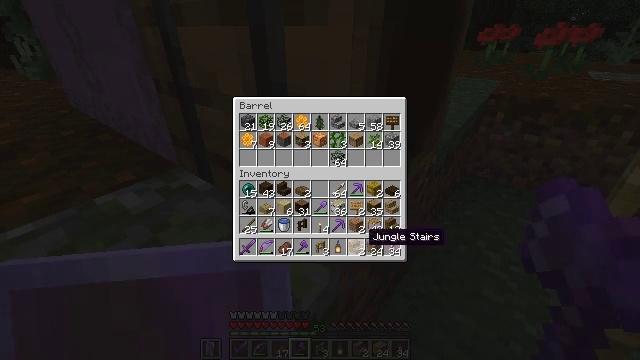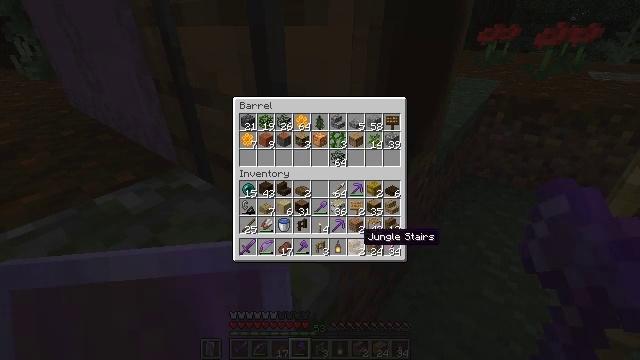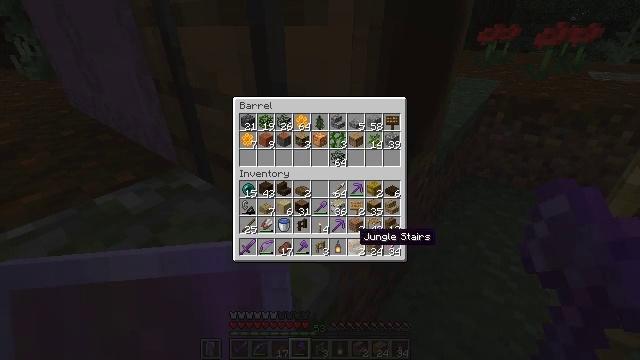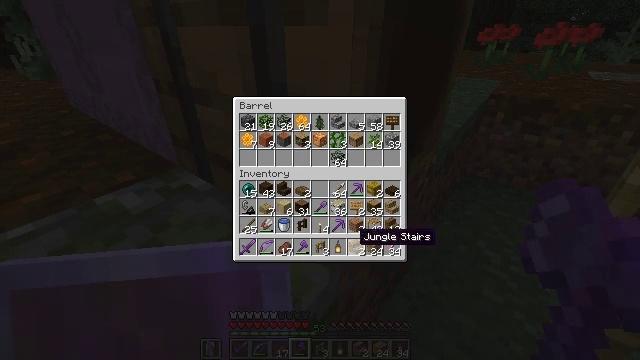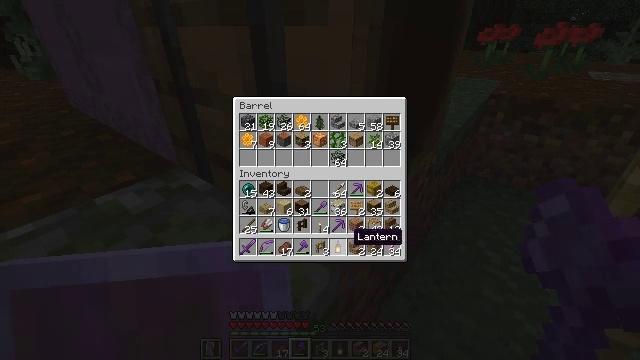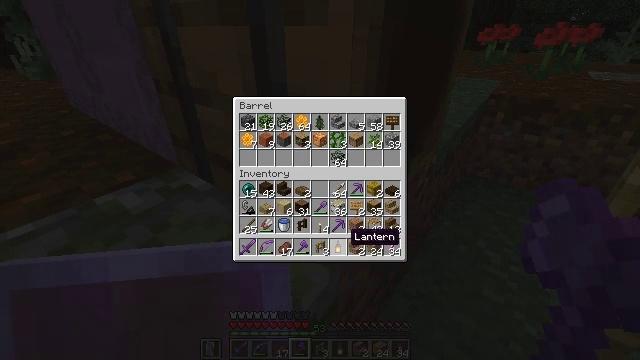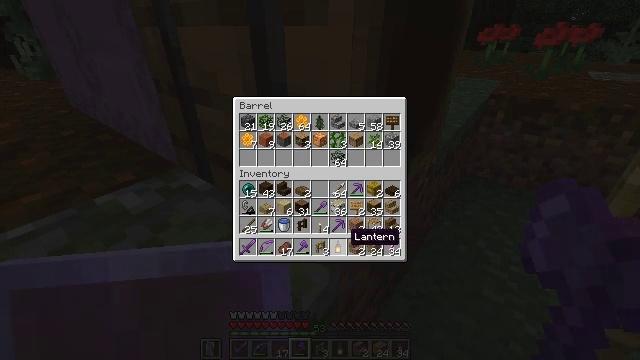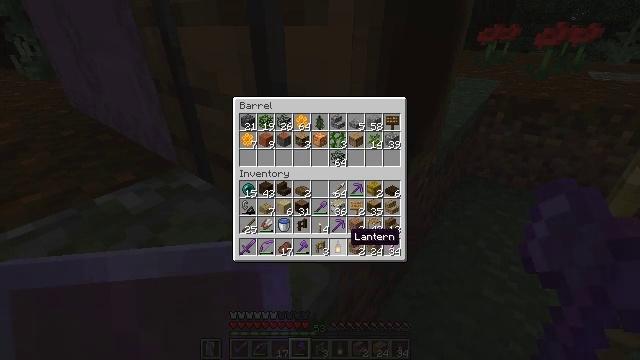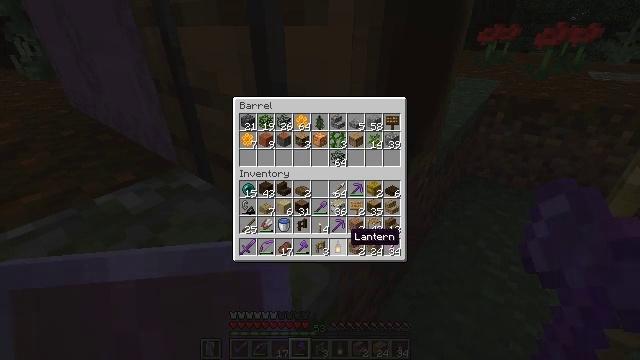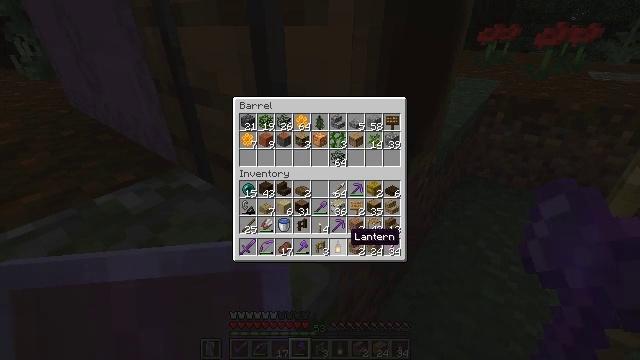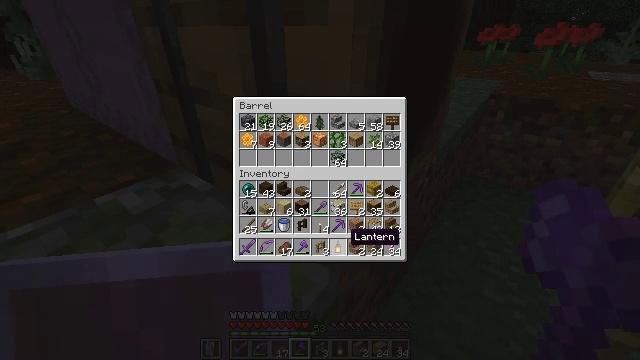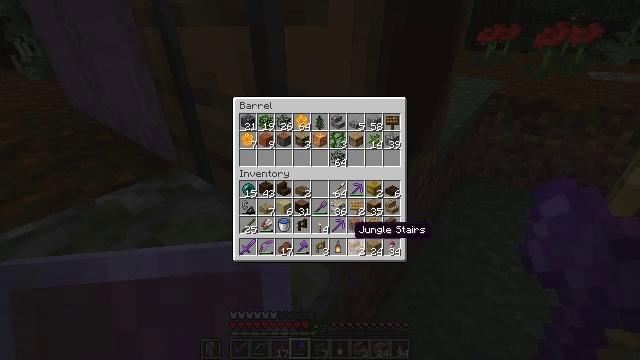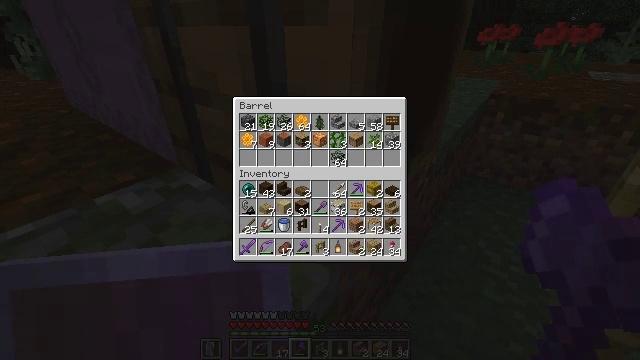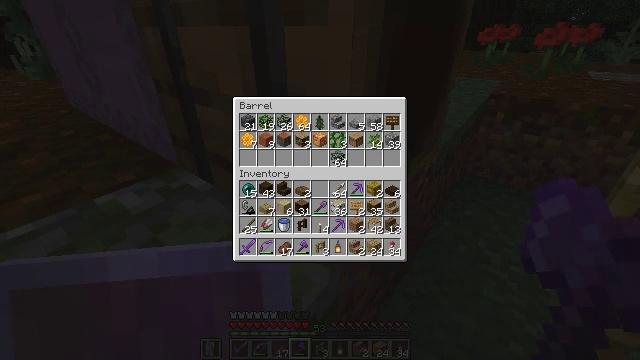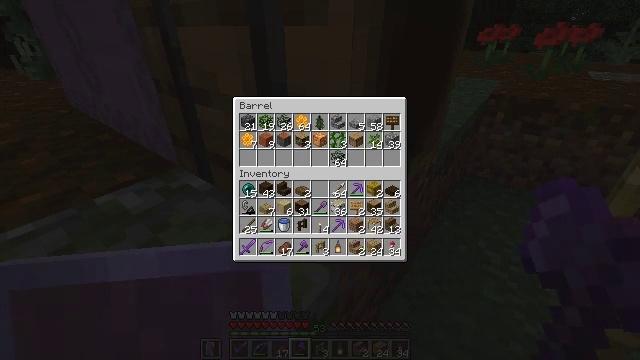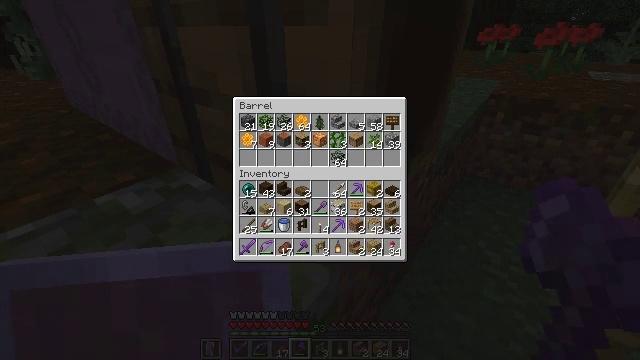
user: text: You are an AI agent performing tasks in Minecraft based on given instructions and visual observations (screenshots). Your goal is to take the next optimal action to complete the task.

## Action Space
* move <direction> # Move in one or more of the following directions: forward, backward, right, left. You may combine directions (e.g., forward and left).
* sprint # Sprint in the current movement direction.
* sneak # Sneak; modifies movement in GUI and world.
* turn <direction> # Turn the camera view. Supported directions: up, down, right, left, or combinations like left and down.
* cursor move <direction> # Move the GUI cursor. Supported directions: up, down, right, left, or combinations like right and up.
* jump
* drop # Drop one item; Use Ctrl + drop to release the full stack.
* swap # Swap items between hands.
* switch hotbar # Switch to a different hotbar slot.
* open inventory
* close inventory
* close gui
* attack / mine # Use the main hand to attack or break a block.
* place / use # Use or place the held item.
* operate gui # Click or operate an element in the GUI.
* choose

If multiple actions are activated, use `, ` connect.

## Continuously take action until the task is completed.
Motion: motion action
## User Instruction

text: Combine glass blocks on the crafting grid to make glass pane.
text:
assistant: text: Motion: no_op
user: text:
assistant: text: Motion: no_op
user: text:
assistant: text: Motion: no_op
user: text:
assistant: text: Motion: no_op
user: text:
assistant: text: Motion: no_op
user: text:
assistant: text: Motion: no_op
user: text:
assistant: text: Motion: no_op
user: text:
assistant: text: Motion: no_op
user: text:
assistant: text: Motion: no_op
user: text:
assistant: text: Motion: no_op
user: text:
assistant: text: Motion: turn up
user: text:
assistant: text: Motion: no_op
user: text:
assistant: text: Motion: no_op
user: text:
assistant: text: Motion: no_op
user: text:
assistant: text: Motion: no_op
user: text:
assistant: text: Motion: no_op
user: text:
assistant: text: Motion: no_op
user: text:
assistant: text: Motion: no_op
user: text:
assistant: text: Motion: no_op
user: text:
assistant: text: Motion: no_op
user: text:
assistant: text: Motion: no_op
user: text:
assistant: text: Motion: no_op
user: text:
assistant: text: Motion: no_op
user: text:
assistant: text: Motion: no_op
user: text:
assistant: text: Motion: turn right
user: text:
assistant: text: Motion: no_op
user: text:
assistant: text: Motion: no_op
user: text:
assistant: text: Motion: sneak
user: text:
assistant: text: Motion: sneak
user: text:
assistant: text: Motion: sneak